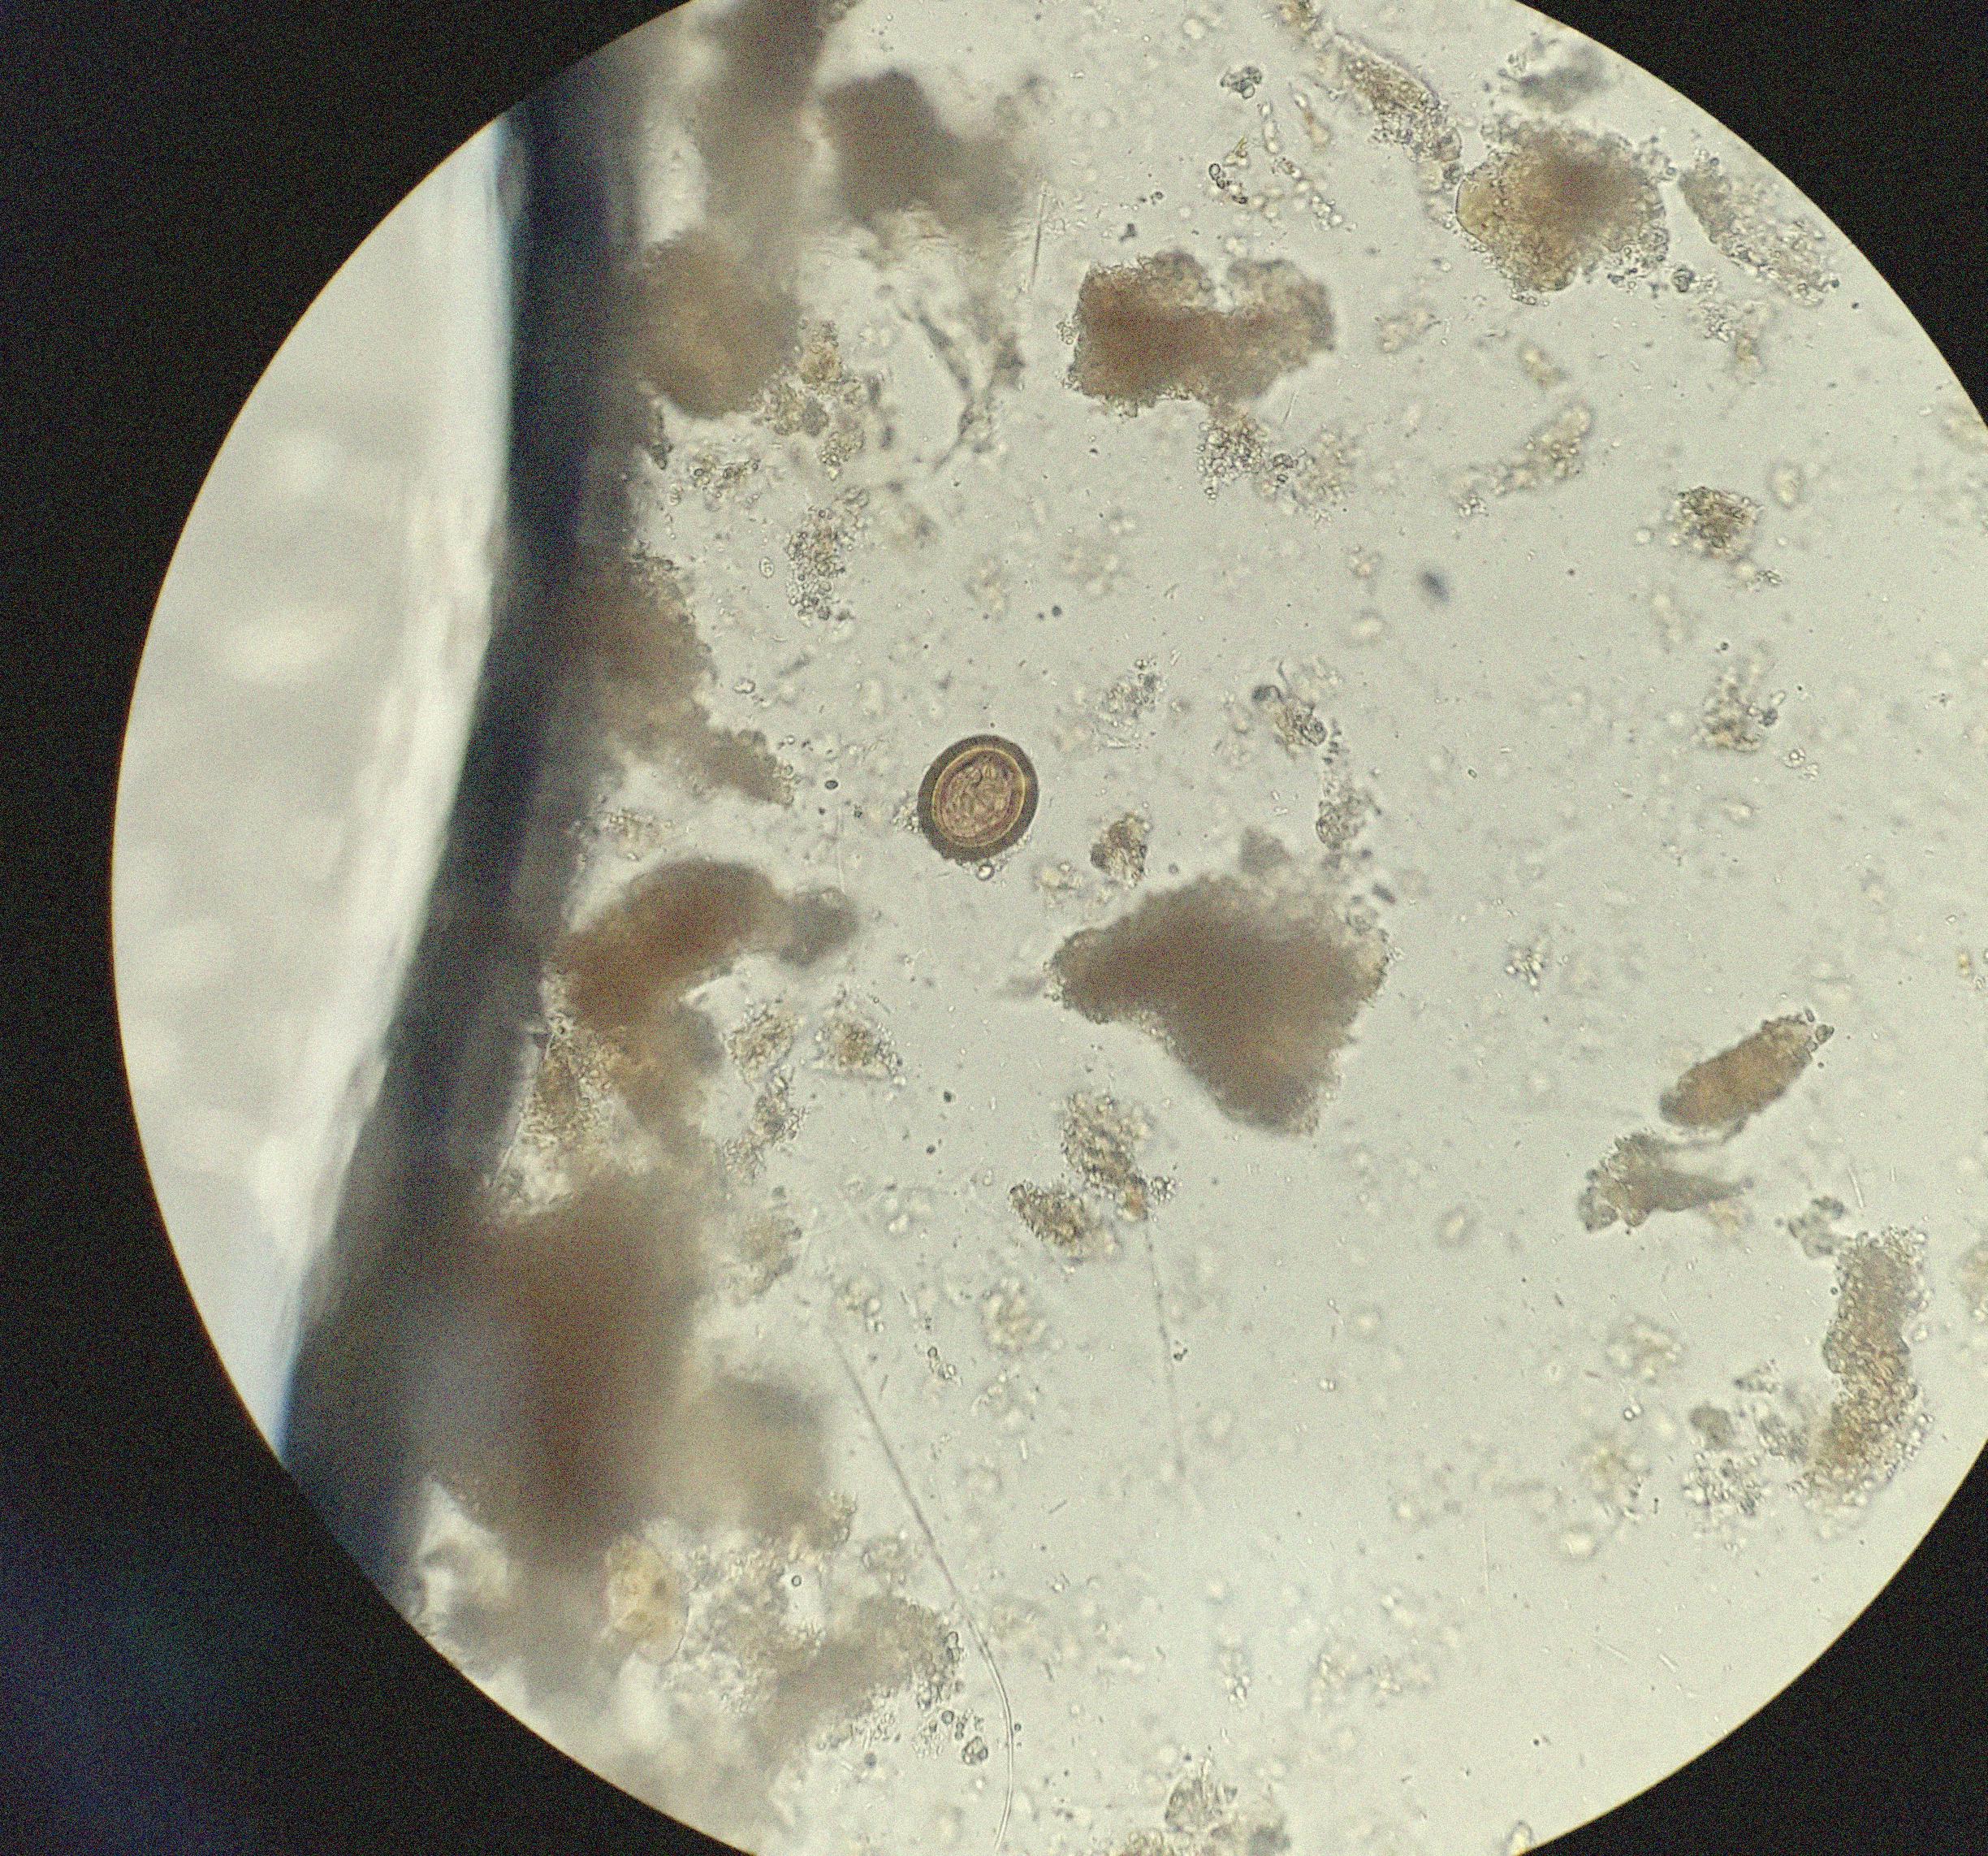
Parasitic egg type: Taenia spp. egg